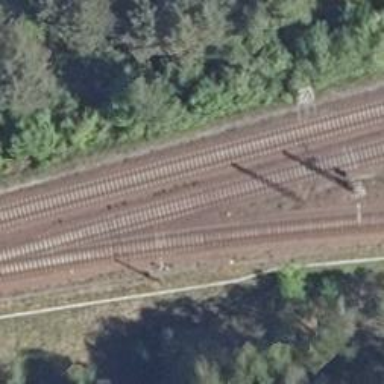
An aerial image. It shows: Railway signal.